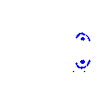
Particle: electron